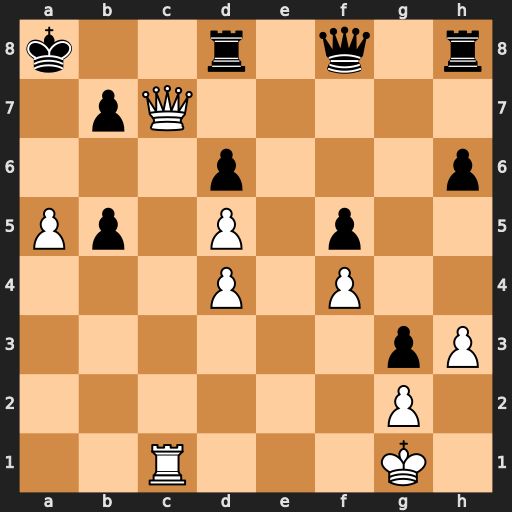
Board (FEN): k2r1q1r/1pQ5/3p3p/Pp1P1p2/3P1P2/6pP/6P1/2R3K1
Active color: w
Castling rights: -
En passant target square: -
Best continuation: a6 Rb8 axb7+ Rxb7 Ra1+ Ra7 Qxa7#